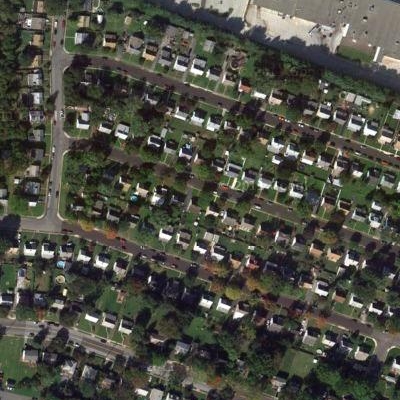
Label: fResident